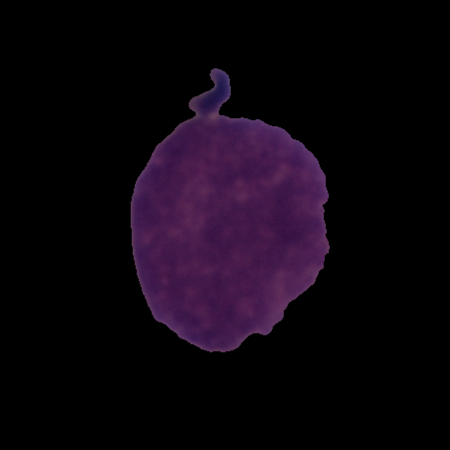
Label: cancer